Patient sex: M
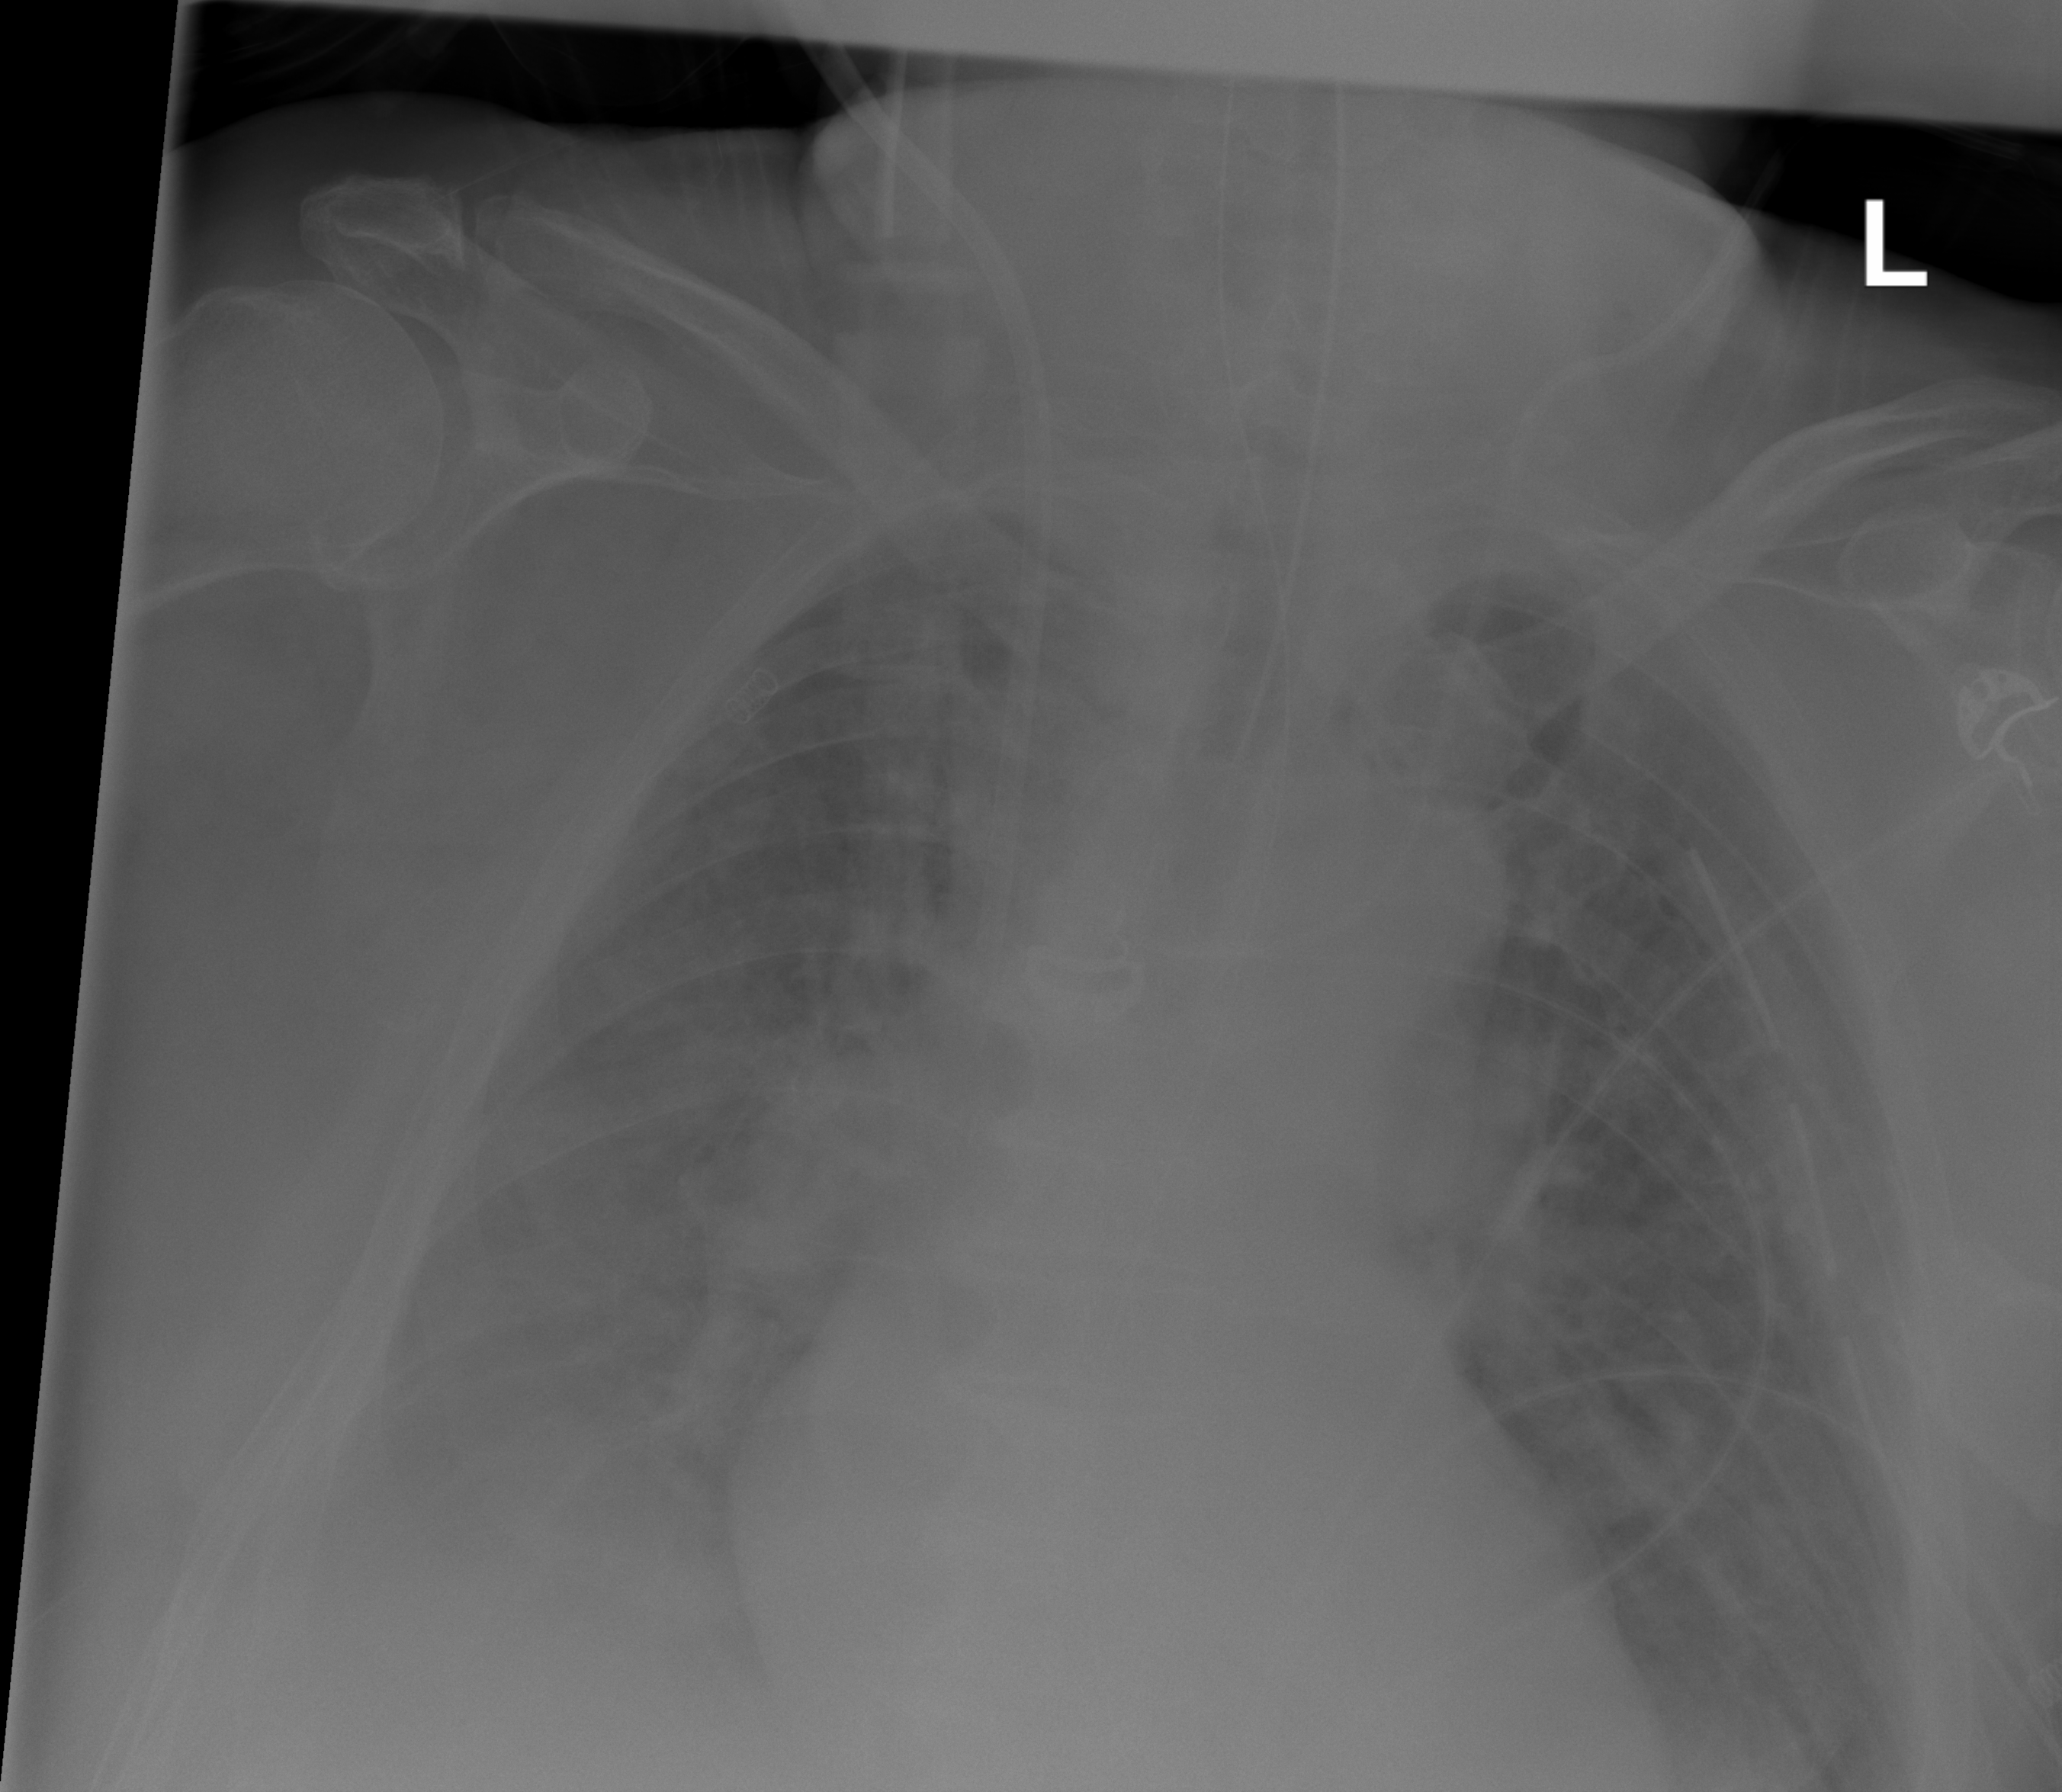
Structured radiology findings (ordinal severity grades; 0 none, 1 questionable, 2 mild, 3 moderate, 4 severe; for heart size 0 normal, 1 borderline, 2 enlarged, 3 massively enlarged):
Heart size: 2
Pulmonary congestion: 1
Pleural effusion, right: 2
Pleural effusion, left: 2
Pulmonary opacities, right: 0
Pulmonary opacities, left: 0
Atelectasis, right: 2
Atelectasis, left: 2